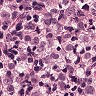
Metastatic tissue present: yes